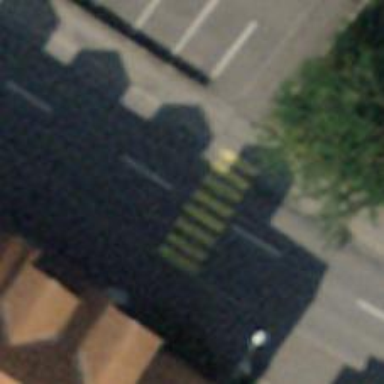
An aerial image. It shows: Zebra crossing on the road.